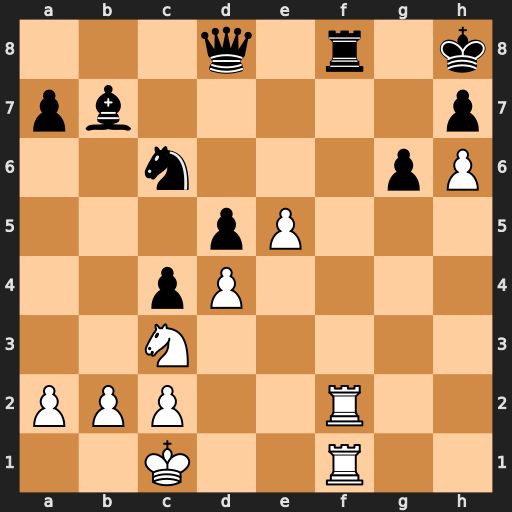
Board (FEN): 3q1r1k/pb5p/2n3pP/3pP3/2pP4/2N5/PPP2R2/2K2R2
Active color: w
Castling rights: -
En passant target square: -
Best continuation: Rxf8+ Qxf8 Rxf8#